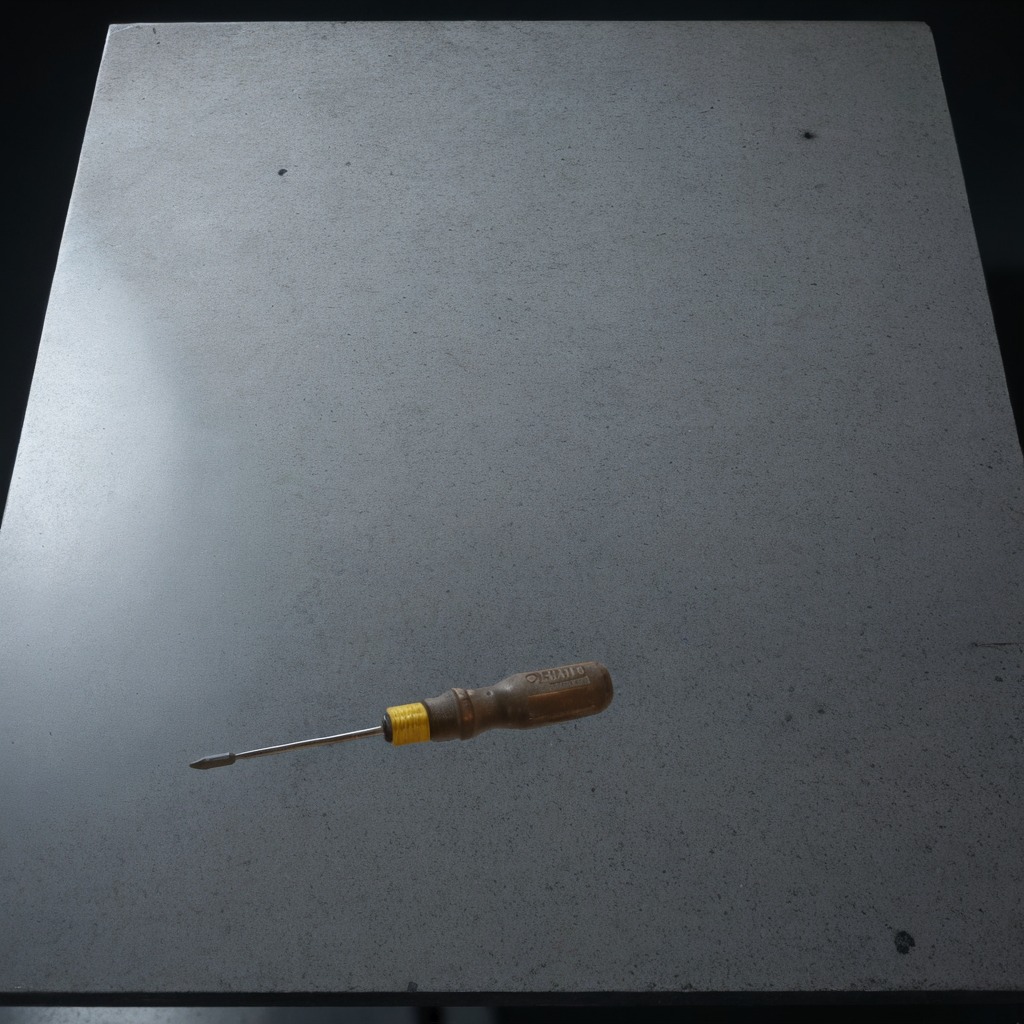
A screwdriver is lying on a clean granite table inside a workshop at night dim ambient light soft shadows worn but